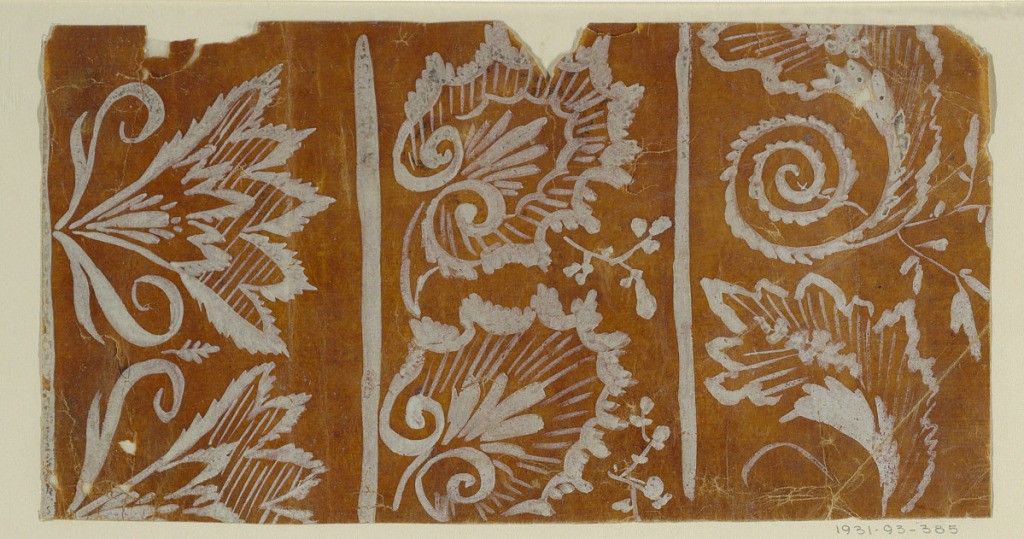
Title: Floral field and border
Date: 1780–1815
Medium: White on glazed paper
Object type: Drawing
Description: Horizontal rectangle. Three suggestions for a broad stripe repeat of lacey leaves with serrated edges the stems of which terminate in scroll volutes.